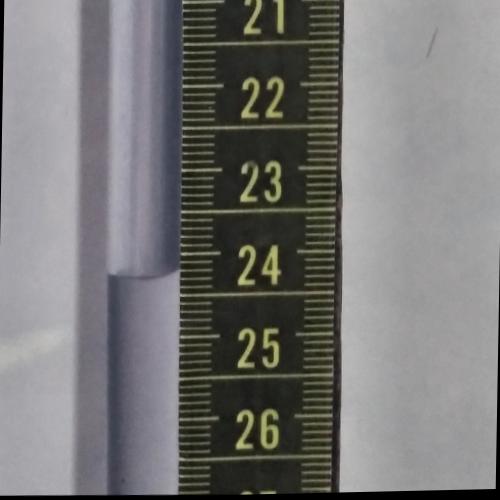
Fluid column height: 24.2 cm